Aerial crown-view tile of a tropical tree (Barro Colorado Island, Panama), acquired 20250915:
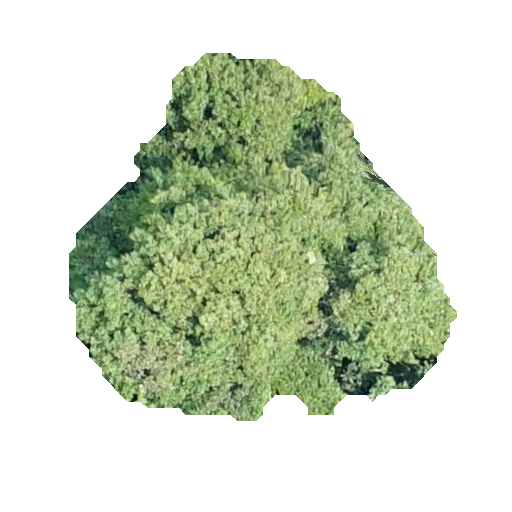
Species: Prioria copaifera
GBIF accepted scientific name: Prioria copaifera
Crown area: 140.301 m²